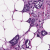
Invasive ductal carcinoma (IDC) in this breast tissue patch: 0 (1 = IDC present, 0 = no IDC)